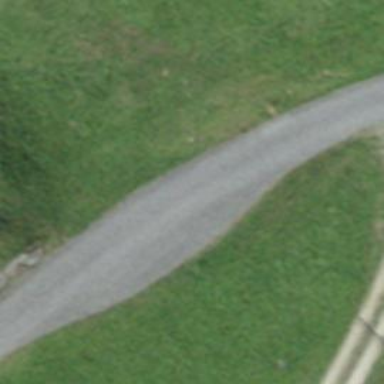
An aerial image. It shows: Passing place on the road.